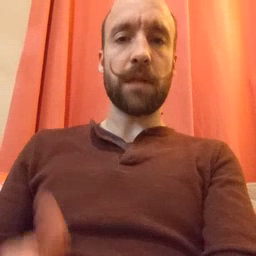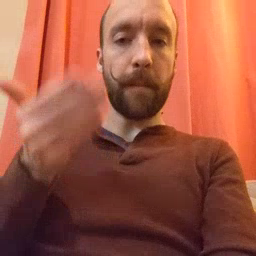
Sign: boat